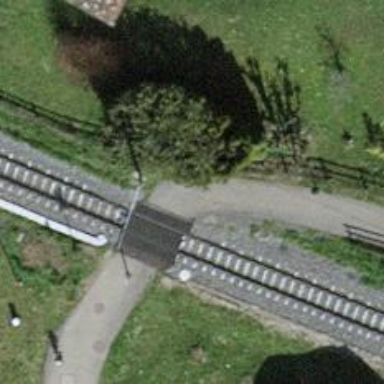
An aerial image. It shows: Railway crossing.